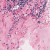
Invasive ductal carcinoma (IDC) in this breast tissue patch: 0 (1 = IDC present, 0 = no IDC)